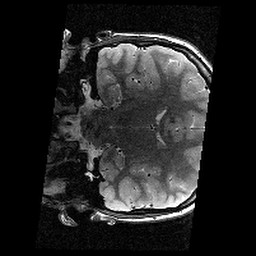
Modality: T2w
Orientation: coronal
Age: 12
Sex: female
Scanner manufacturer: siemens
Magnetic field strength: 3 T
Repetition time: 9.23 s
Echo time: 0.067 s